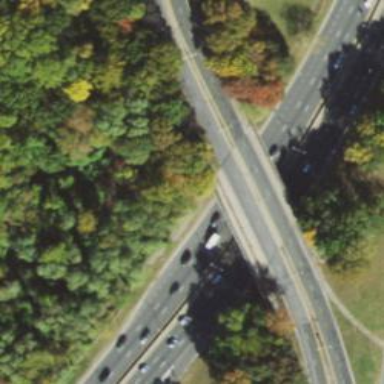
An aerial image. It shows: Bridge on motorway link.